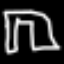
Label: pants